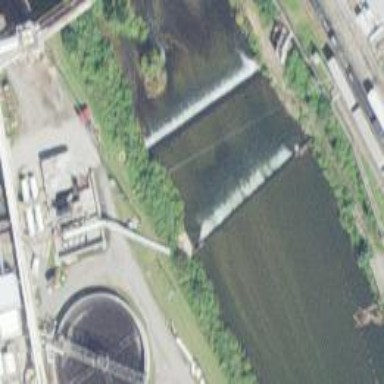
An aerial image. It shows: Dam across waterway.